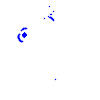
Particle: electron